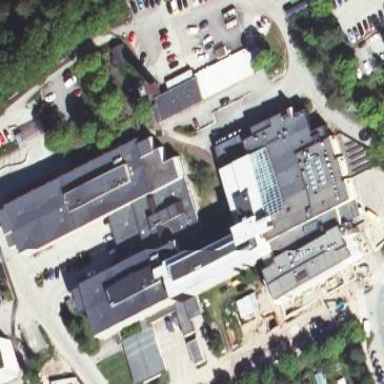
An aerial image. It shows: Healthcare facility identified as hospital.